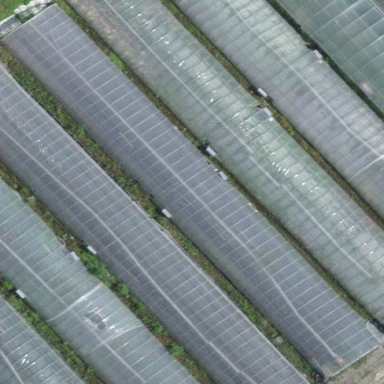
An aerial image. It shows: Greenhouse.